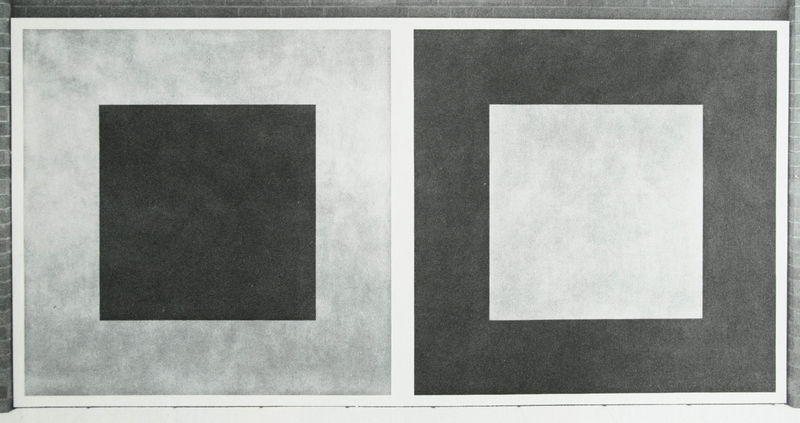
Titel: Installation Civil Activities Center, Davenport - Two-part drawing
Künstler: Sol Lewitt
Standort: Davenport
Institution: Civic Activities Center
Schlagwörter: weiß, grau, schwarz, zeichnung, wand, rahmen, spiegel, kontrast, zwei, studie, abstrakt, ziegel, klein, weis, rechteck, farbflächen, gross, quadrate, täuschung, geometrie, quadrat, viereck, klien, optische täuschung, optik, albers, sol le witt, öptische täuschung